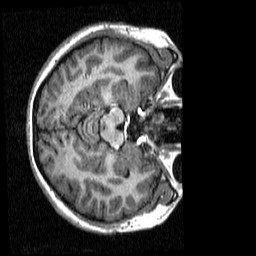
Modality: T1w
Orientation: axial